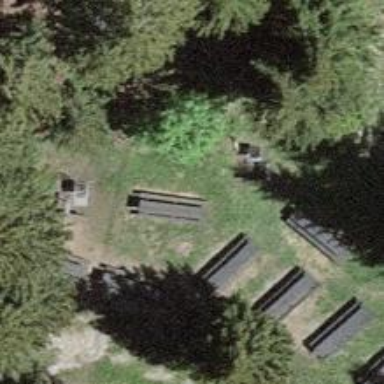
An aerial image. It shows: Picnic table located in leisure land area.